Question: A person wishes to add a NEW Job to the database. A 'Combobox' list the existing employers already in the database for the new Job to be added against. But if an employer is not present customers have the option click on a button to add an employer. Once added that employer should immediately be displayed in the textfield.
I am trying to achieve the above scenario with my coding and mysql database, but cant think of the logic to do so...
Table Employer
'''
CREATE TABLE "Employer" ("employerID" INTEGER PRIMARY KEY NOT NULL ,
"name" CHAR,
"industry" CHAR,
"contact1" CHAR,
"contact2" CHAR,
"email" CHAR,
"website" CHAR,
"facts" CHAR,
"phone" VACHAR)
'''
Table Job
'''
CREATE TABLE "Job" ("jobID" INTEGER PRIMARY KEY NOT NULL ,
"employerID" INTEGER,
"title" CHAR,
"description" CHAR,
"type" CHAR,"salary" CHAR,
"benefits" CHAR,
"vacancies" INTEGER,
"closing" CHAR,
"requirement" CHAR,
"placement" BOOL,
"applyTo" CHAR,
"status" CHAR,
"posted" CHAR,
"location" CHAR)
'''
Class Employer_GUI - Consist of a simple form and save button which saves new EMPLOYERS into 'Employer' table
'''
private void SaveEmpButtonActionPerformed(java.awt.event.ActionEvent evt) {
try {
String sql = "INSERT INTO Employer (name,industry,contact1,contact2,email,website,facts,phone) VALUES (?,?,?,?,?,?,?,?)";
pst = conn.prepareStatement(sql);
pst.setString(1, txtName.getText());
pst.setString(2, txtInd.getText());
pst.setString(3, txtC1.getText());
pst.setString(4, txtC2.getText());
pst.setString(5, txtEmail.getText());
pst.setString(6, txtWeb.getText());
pst.setString(7, txtFacts.getText());
pst.setString(8, txtPhone.getText());
pst.execute();
JOptionPane.showMessageDialog(null, ""+txtName.getText()+" added to database!");
this.setVisible(false);
}
catch (Exception e) {
JOptionPane.showMessageDialog(null, ""+txtName.getText()+" could not be added!");
}
finally {
try {
rs.close(); pst.close(); }
catch(Exception e) { } }
}
'''
//Class Job_GUI - Consist of a FORM to add JOBS only to 'Job' table
'''
private void fillCombo() {
try {
String sql = "SELECT * FROM Employer";
pst = conn.prepareStatement(sql);
rs = pst.executeQuery();
while(rs.next()) {
String empName = rs.getString("name");
comboEmployer.addItem(empName);
}
}
'''
How could the 'JComboBox' 'comboEmployer' be immediately have the selected item as the new Employer name just added?

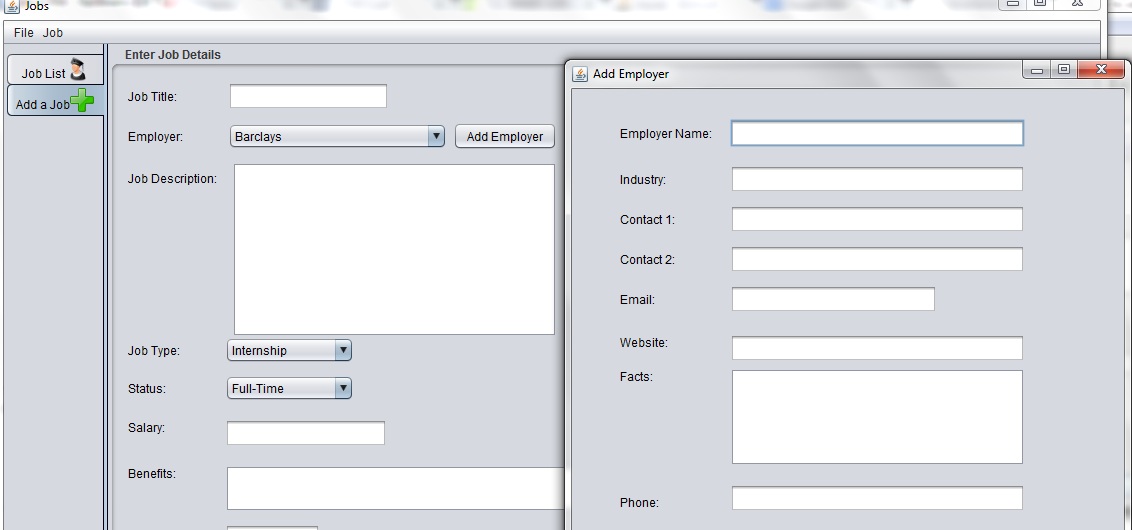
Answer: If I understood you want the new employee that was added to be what is selected in the combobox?
Once you have got the new employees name and added it to combobox, simply call <URL> with the name of the new employee.
i.e:
'''
String newEmpName=...;
//code to add new employee goes here
//code to fill combobox with update values goes here
//now we set the selecteditem of the combobox
comboEmployer.setSelectedItem(newEmpName);
'''
As per your comments:
The basics:
1) Get new employee name or whatever identifier matches that of the items in your combobox from your add employee dialog.
2) Than simply call 'setSelectedItem(name) after the data has been added to'combobox'.
So you might see your dialog return a name or have a method to get the name which was added to the database. In your combobox class after dialog is closed, you would refresh the combobox with new entries, get the name added via the add employee dialog and call 'JComboBox#setSelectedItem(..)' with the name we got from dialog using getters or static variable
i.e:
'''
class SomeClass {
JFrame f=...;
JComboBox cb=new ...;
...
public void someMethod() {
AddEmployerDialog addEmpDialog=new AddEmployerDialog(f);//wont return until exited or new name added
String nameAdded=addEmpDialog.getRecentName();//get the name that was added
//clear combobox of all old entries
DefaultComboBoxModel theModel = (DefaultComboBoxModel)cb.getModel();
theModel.removeAllElements();
//refresh combobox with the latest names from db
fillCombo();
//now we set the selected item of combobox with the new name that was added
cb.setSelectedItem(nameAdded);
}
}
class AddEmployerDialog {
private JDialog dialog;
private String empName;//emp name will be assigned when save is pressed or whatever
public AddEmployerDialog(JFrame frame) {
dialog=new JDialog(f);
dialog.setDefaultCloseOperation(JDialog.DISPOSE_ON_CLOSE);
dialog.setModal(true);//so that we dont return control until exited or done
//add components etc
dialog.pack();
dialog.setVisible(true);
}
public String getRecentName() {
return empName;
}
}
'''